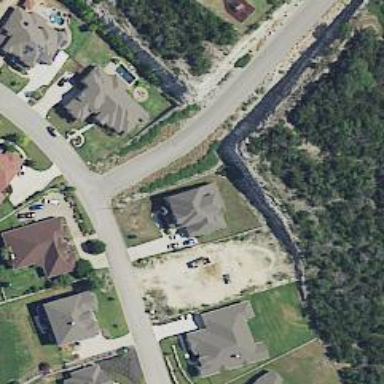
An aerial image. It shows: Residential road.